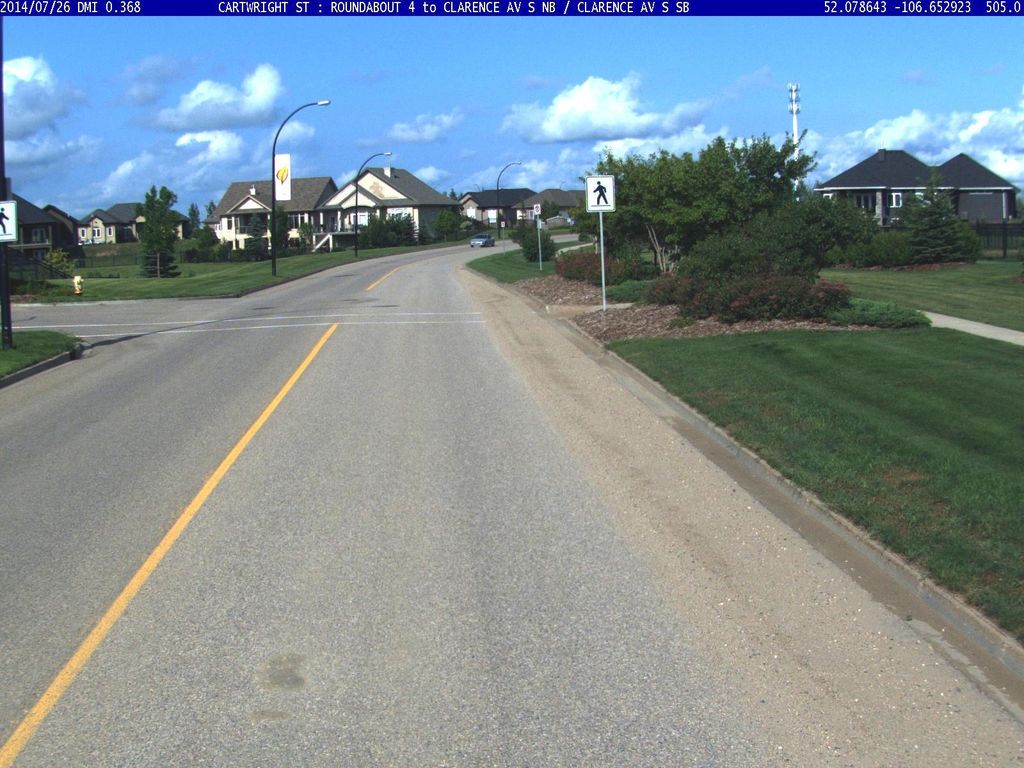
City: saskatoon